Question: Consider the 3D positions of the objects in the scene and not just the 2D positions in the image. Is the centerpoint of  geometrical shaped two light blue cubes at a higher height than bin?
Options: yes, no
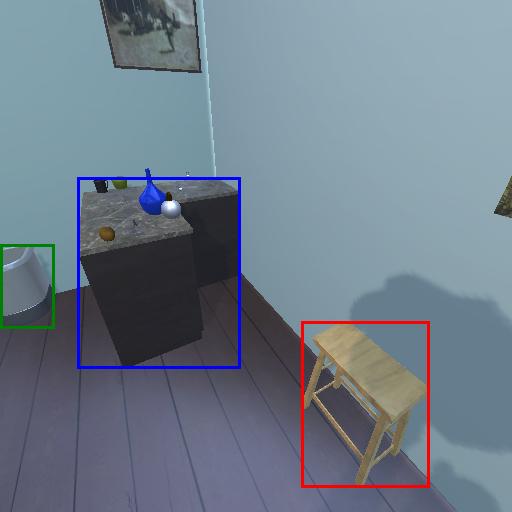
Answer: yes